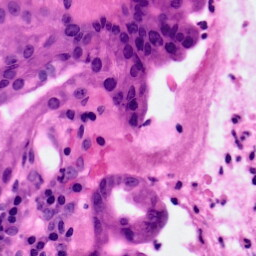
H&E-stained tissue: Pancreatic